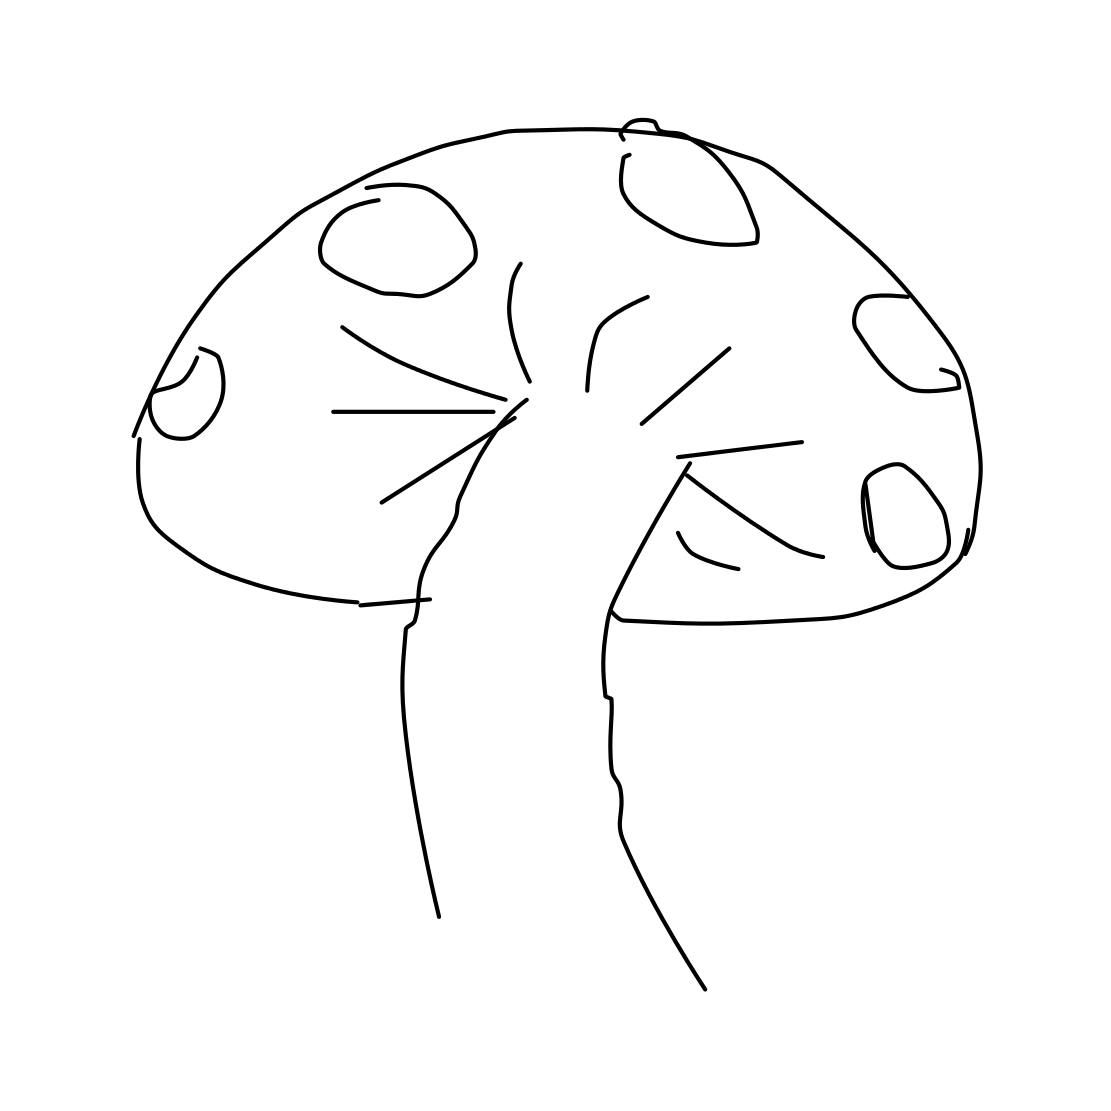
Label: mushroom